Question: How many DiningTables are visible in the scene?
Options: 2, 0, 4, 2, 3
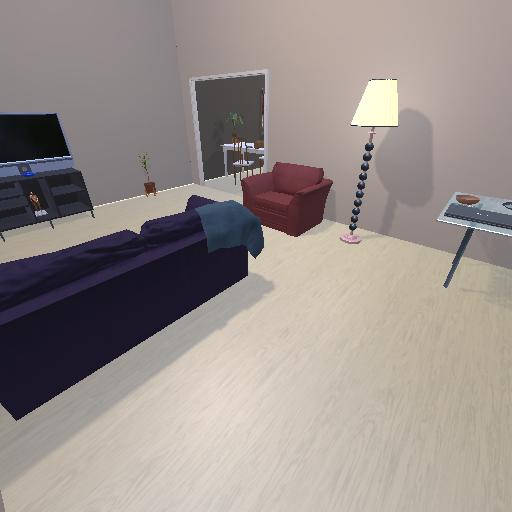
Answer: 2